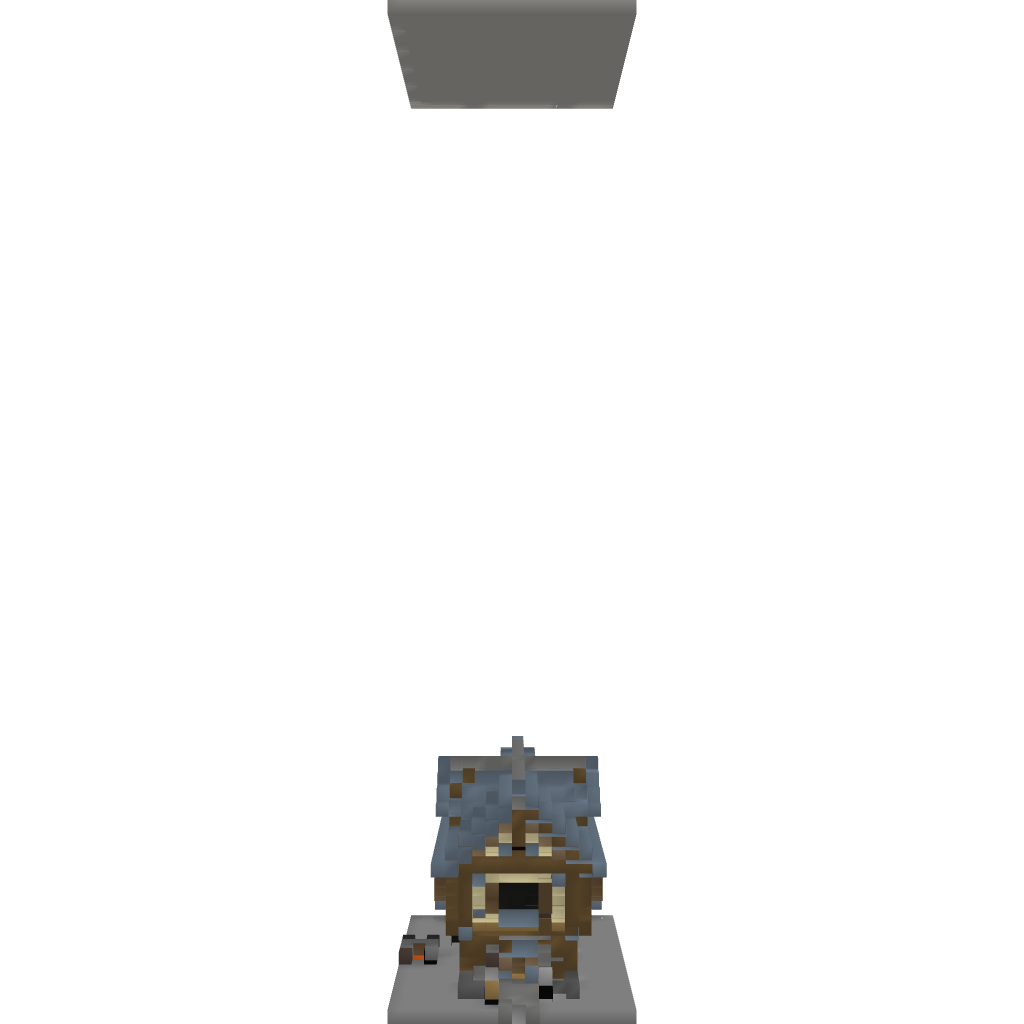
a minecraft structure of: Medieval Cottage